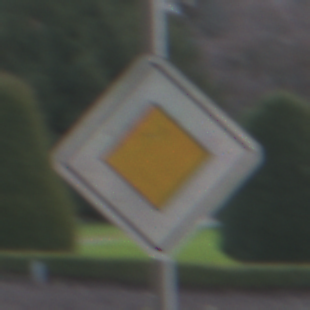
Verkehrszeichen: Vorfahrtsstrasse
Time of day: MorningAfternoon
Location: Roofed (Urban)
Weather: PartlyCloudy
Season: NotSpecified
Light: Natural